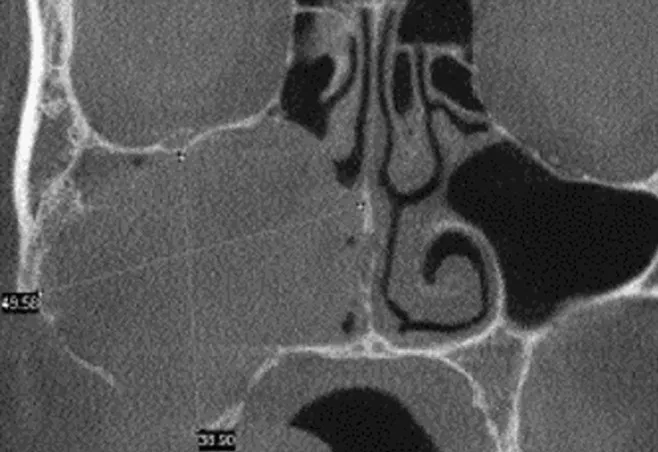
Computerized tomography showing a well-defined, unilocular hypodense lesion in the right maxilla involving the zygomatic bone, maxillary sinus, and nasal cavity, measuring 39 x 49 56 x 47 mm.
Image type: radiology (ct)